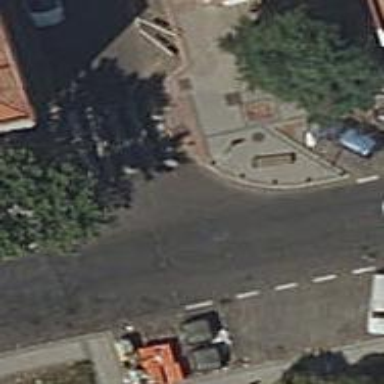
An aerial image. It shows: Bollard barrier.